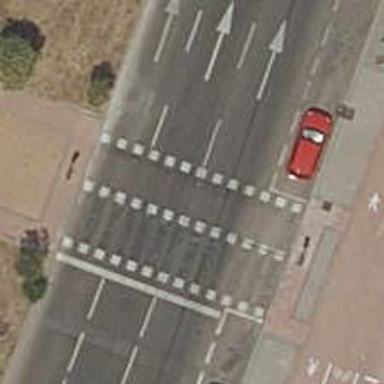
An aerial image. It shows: Road crossing with traffic signals.